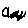
Label: cloud